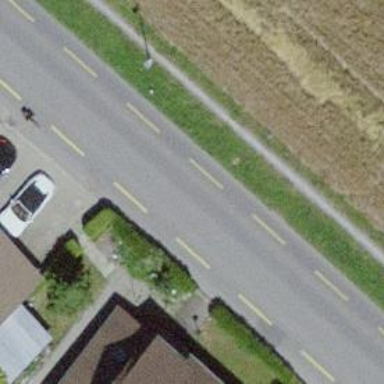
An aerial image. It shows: Secondary road with asphalt surface and designated cycle lane.